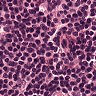
Metastatic tissue present: no